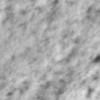
Label: no_change